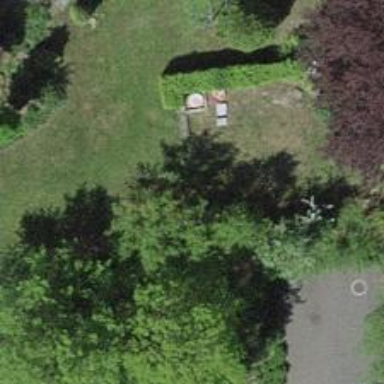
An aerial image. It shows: Deciduous broadleaved tree in garden.